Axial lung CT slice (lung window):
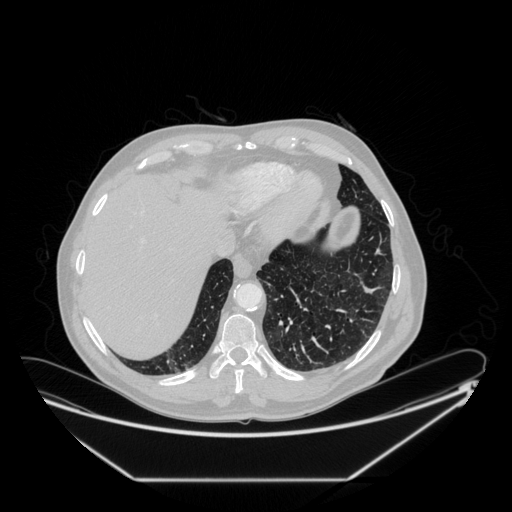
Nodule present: no